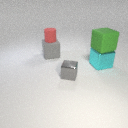
small red rubber cylinder behind large green rubber cube